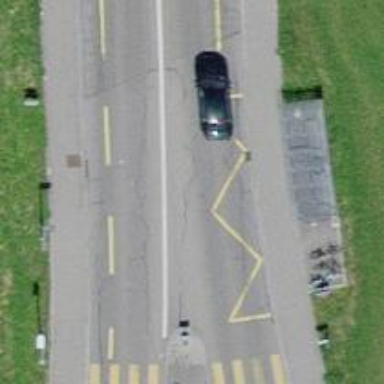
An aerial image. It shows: Public transport stop position.